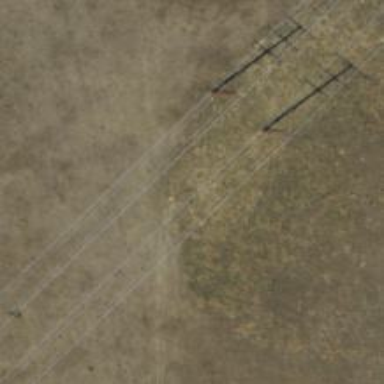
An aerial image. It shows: Power tower.